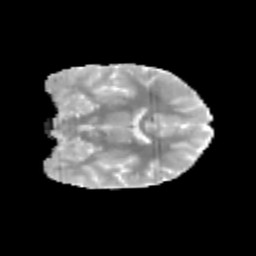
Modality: MD
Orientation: coronal
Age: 12
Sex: female
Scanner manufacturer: siemens
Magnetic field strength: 3 T
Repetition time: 3.8 s
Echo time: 0.07 s